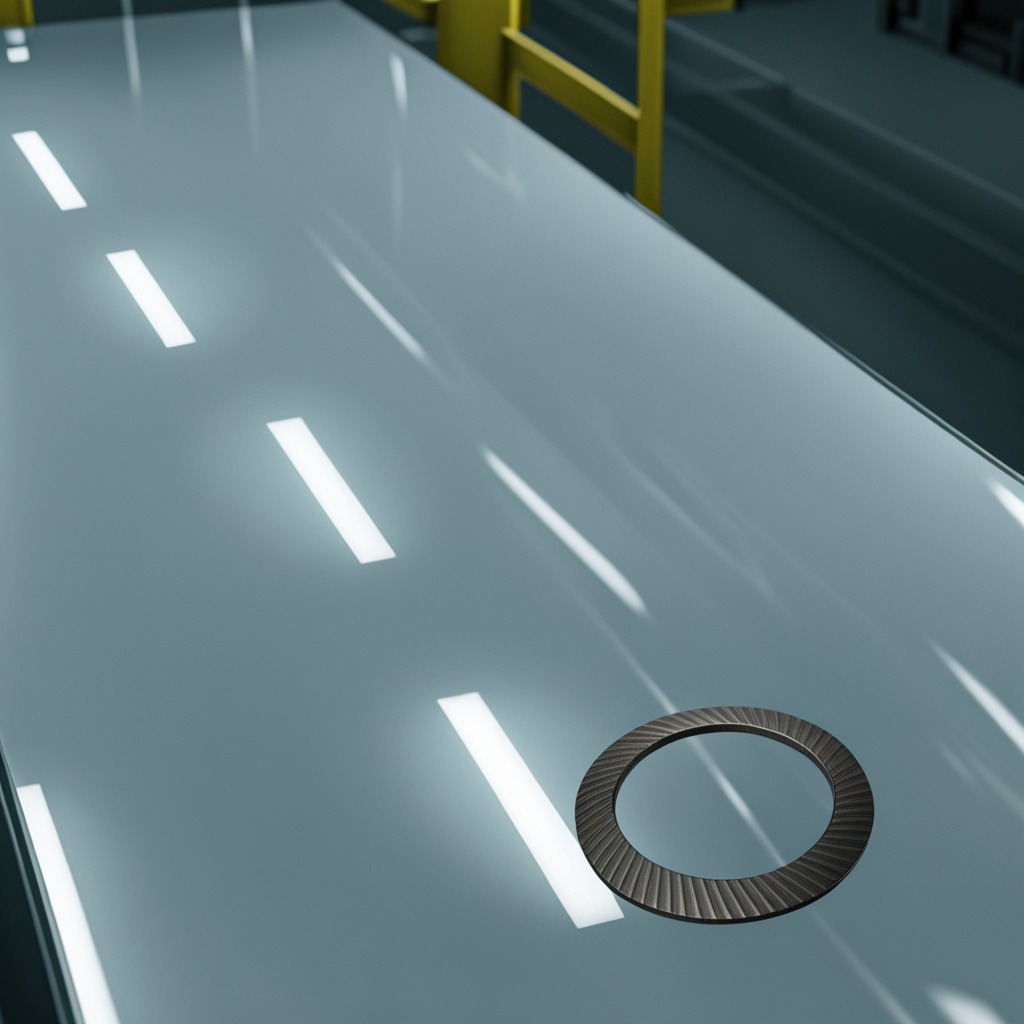
A flat metal washer is lying on the table in the ship maintenance bay.